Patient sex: M
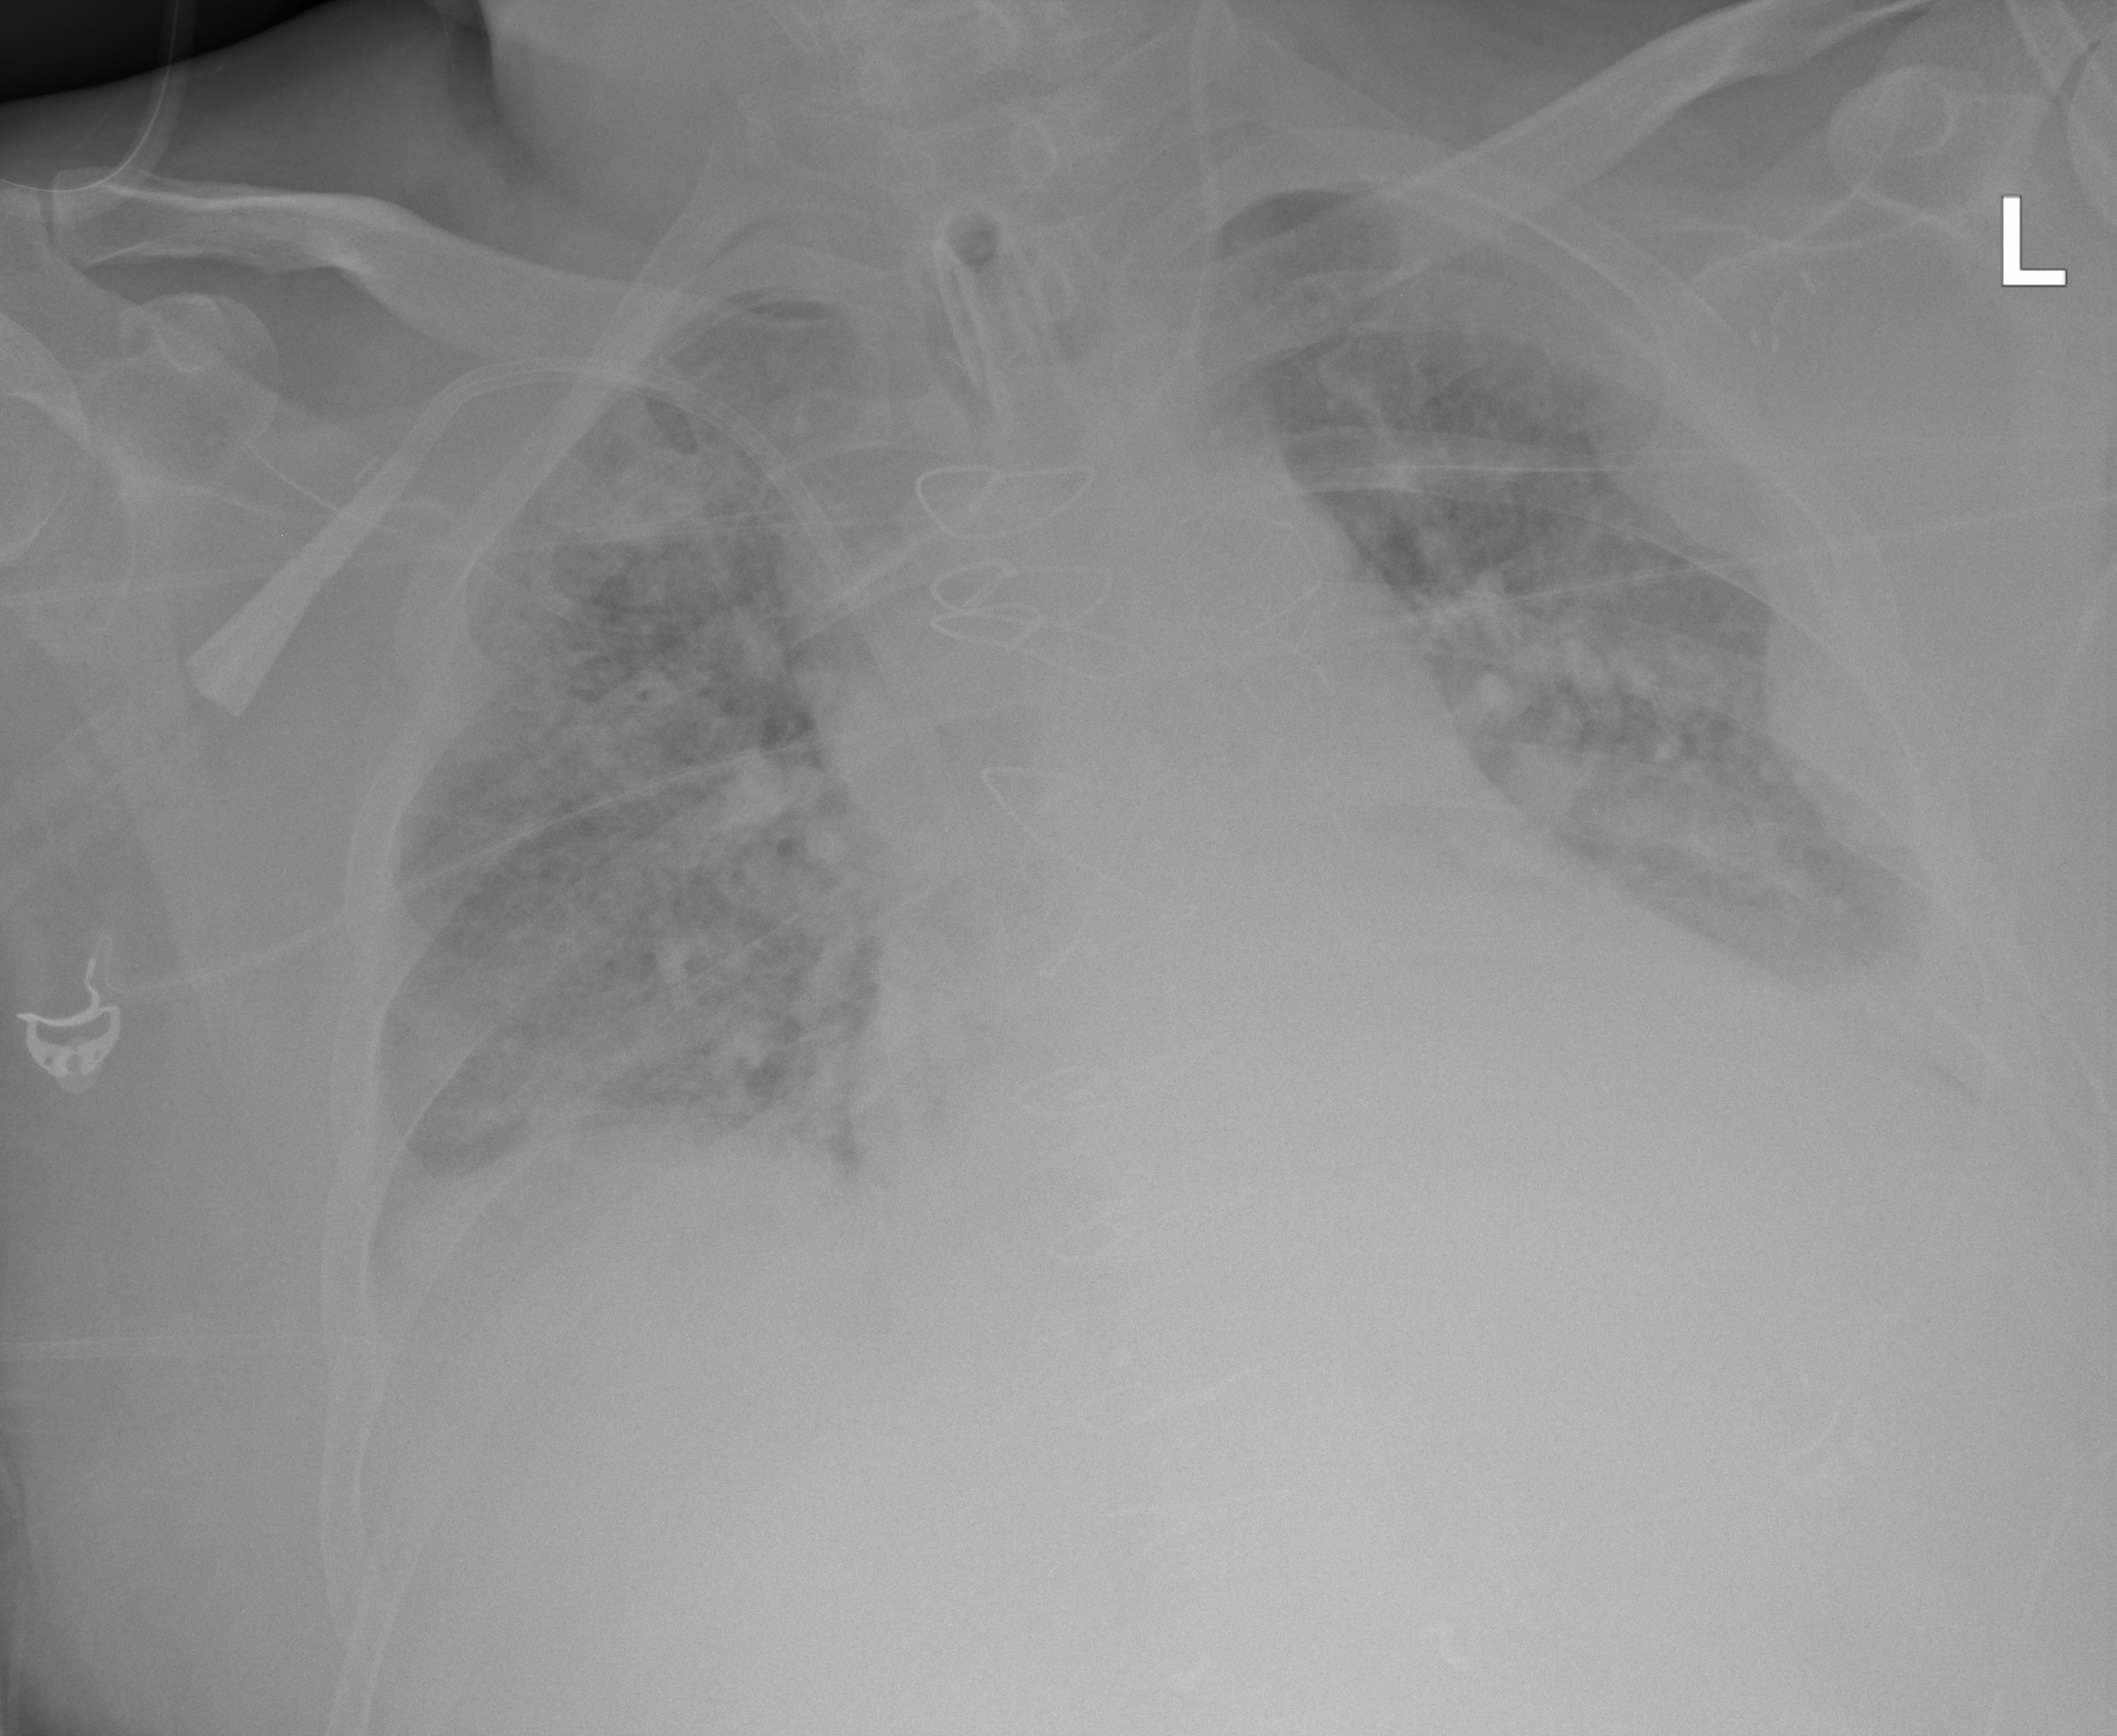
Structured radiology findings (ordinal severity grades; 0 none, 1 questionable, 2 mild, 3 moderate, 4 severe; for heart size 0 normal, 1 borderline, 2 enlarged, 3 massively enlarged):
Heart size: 2
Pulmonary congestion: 2
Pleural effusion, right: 0
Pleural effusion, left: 3
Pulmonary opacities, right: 2
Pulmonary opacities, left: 2
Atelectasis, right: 0
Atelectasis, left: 2